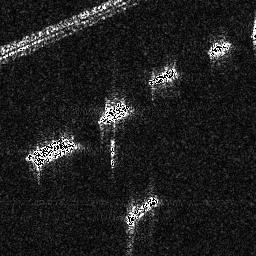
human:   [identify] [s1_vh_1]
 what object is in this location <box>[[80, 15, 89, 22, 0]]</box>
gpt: <ref>1 small ship at the top right</ref>

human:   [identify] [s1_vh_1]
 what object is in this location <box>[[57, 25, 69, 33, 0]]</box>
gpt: <ref>1 medium ship at the top</ref>